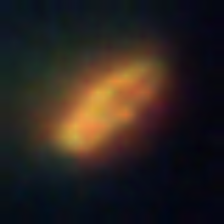
Taxon: Pennate
Group: Diatoms